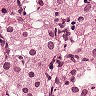
Metastatic tissue present: yes